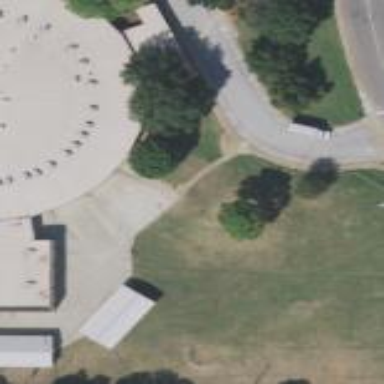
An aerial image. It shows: Schoolyard with concrete surface.